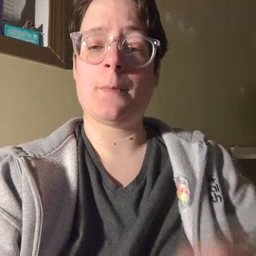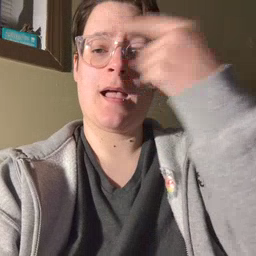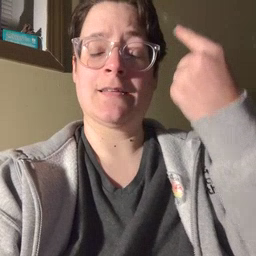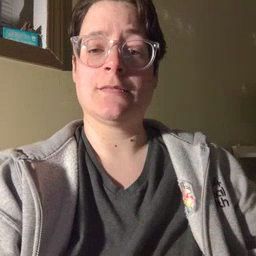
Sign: black